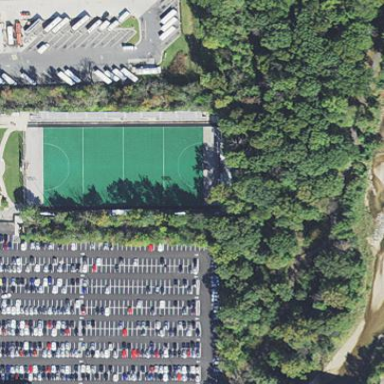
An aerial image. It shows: Sports center specializing in field hockey and lacrosse.